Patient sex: M
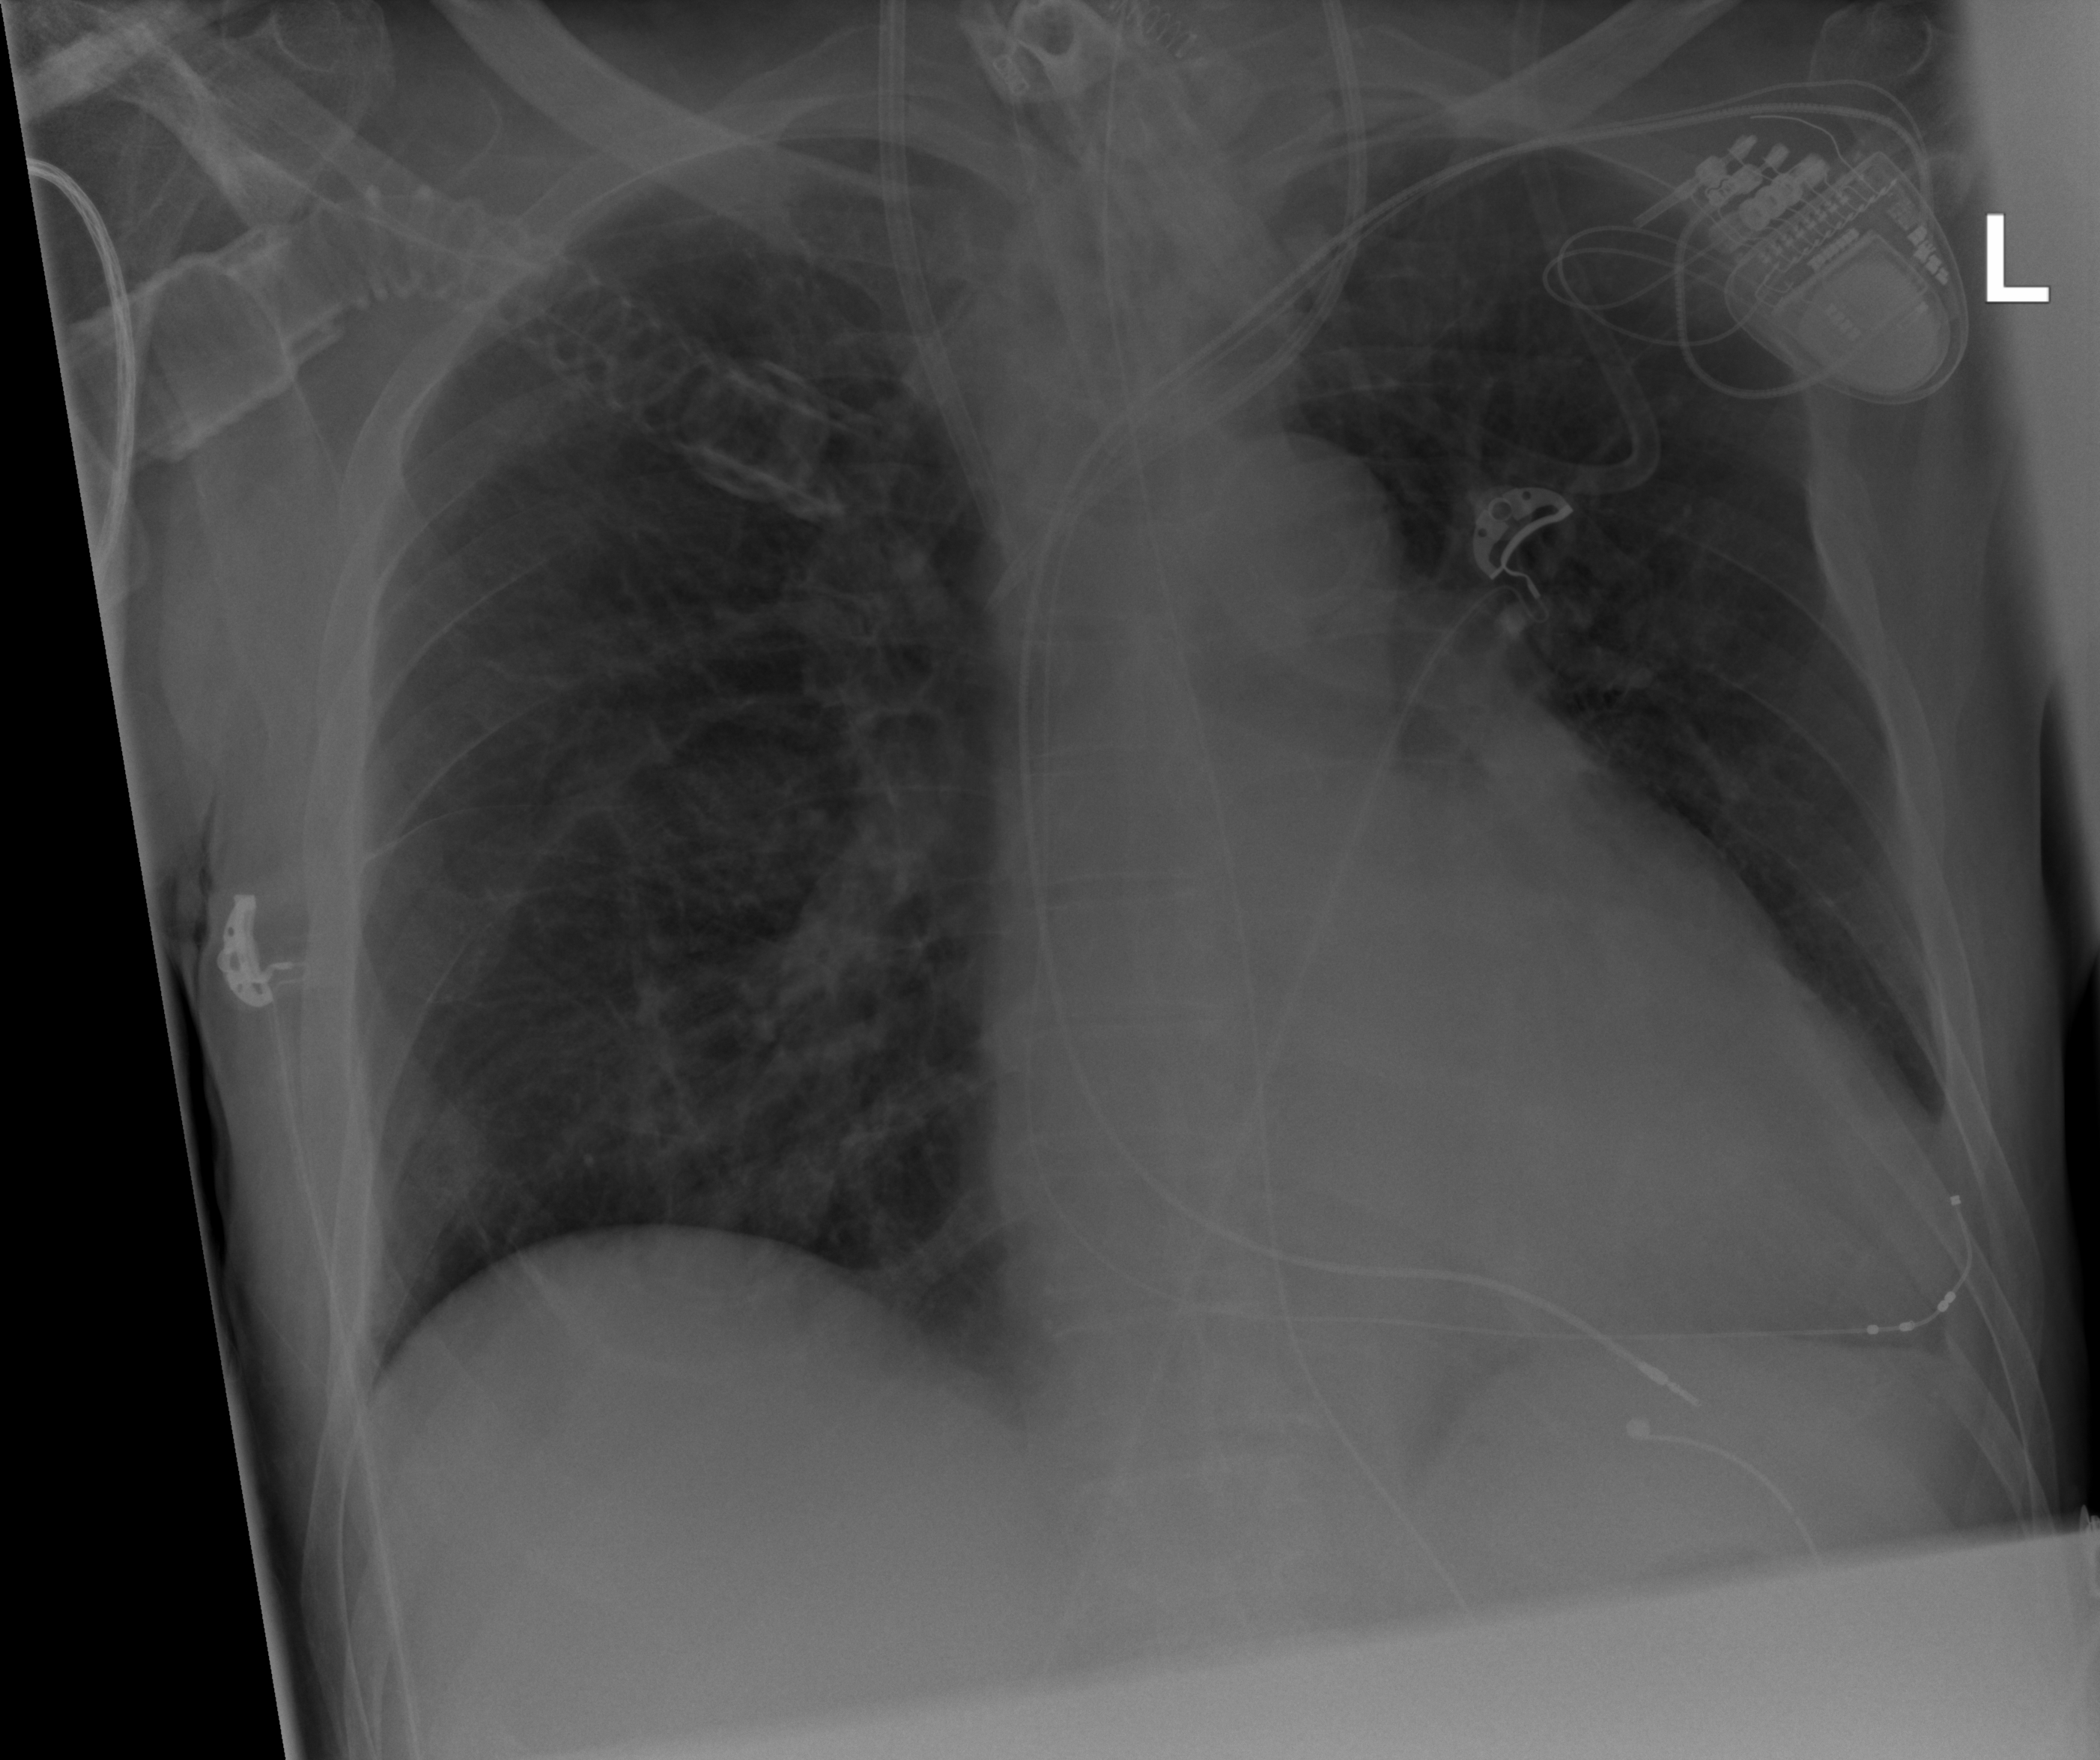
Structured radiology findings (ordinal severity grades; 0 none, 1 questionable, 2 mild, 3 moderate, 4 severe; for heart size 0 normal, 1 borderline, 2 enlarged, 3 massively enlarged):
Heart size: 2
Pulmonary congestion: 0
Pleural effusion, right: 0
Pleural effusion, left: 2
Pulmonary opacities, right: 2
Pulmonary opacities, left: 0
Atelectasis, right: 2
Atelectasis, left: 2